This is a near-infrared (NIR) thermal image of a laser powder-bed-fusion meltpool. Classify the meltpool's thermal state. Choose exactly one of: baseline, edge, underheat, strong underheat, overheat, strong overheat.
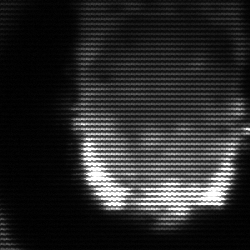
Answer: baseline